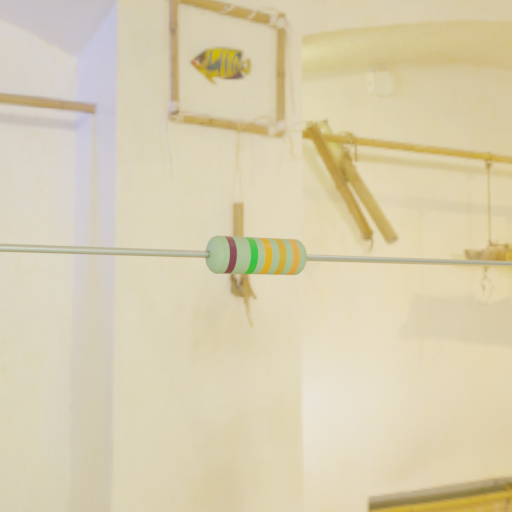
Resistor colour bands (in order): brown, green, orange, gold, orange